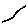
Label: line